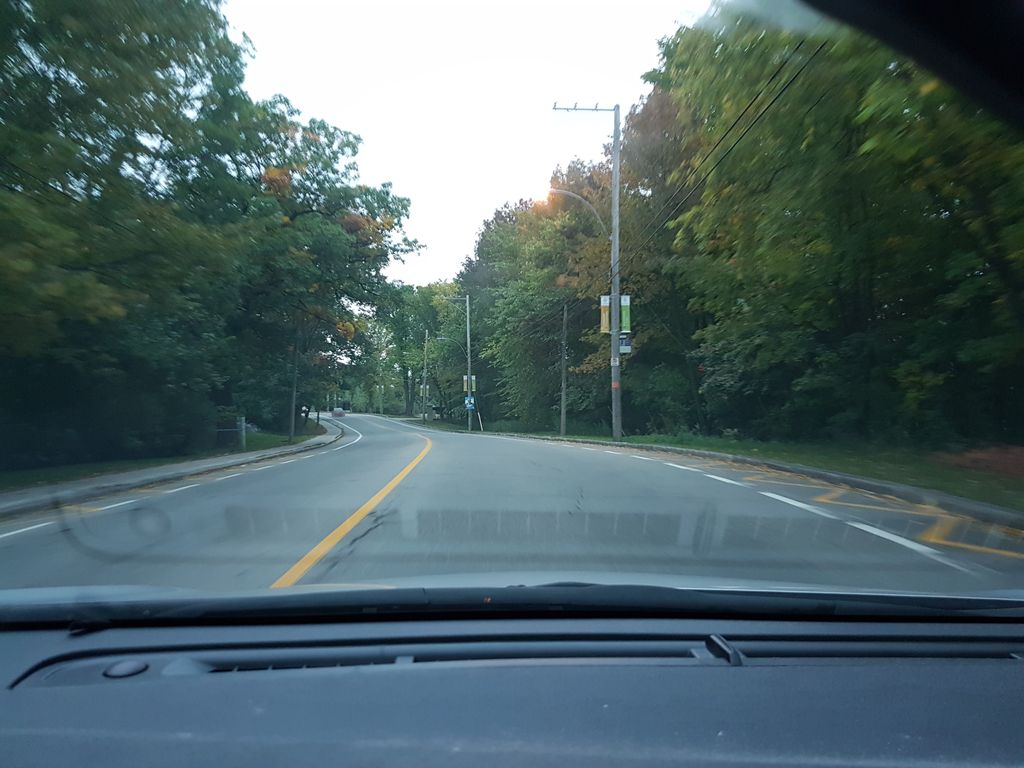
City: quebec_city